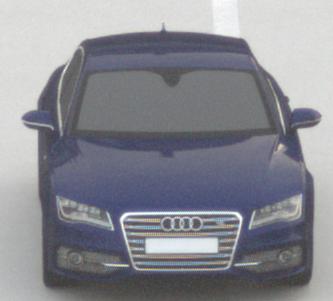
Make: Audi
Model: S7 Sportback cod
Detailed model: S7 (4G) Sportback
Model produced from: 2012/06
Model produced until: 2014/05
Doors: 5
Color: blue
Road condition: dry road
Daytime: sunrise or sunset
Contrast: low contrast